Interaction volume radius: 5 \u00c5
Interaction volume height: 20 \u00c5
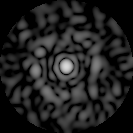
Disorder parameter: 0.8186